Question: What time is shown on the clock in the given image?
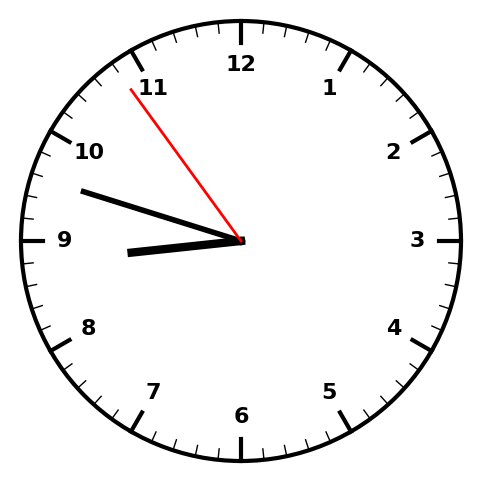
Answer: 08:47:54